Field crop: maize
Growth stage: 2
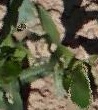
Species: maize